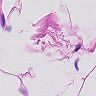
Metastatic tissue present: no